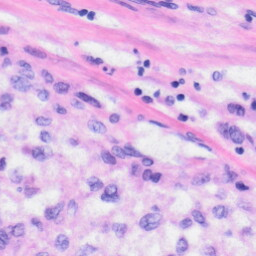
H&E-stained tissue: Liver